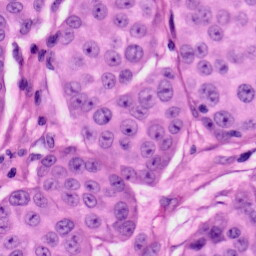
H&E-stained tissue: Skin